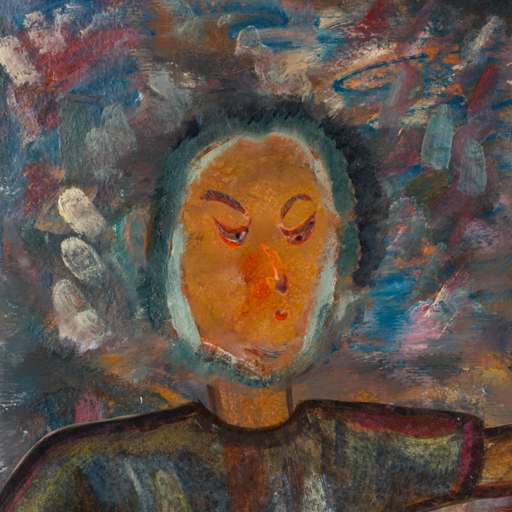
Background: Boggyland, Head And Neck Side: Pipe, Face Side: Hypocrite, Bust: Mosgoul, Hair Side: Boggyland, Head Accessory: Blank, Second Necklace: Blank, Necklace: In_The_Sun, Baby: Blank